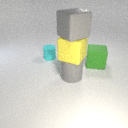
large gray rubber cube above large gray rubber cylinder